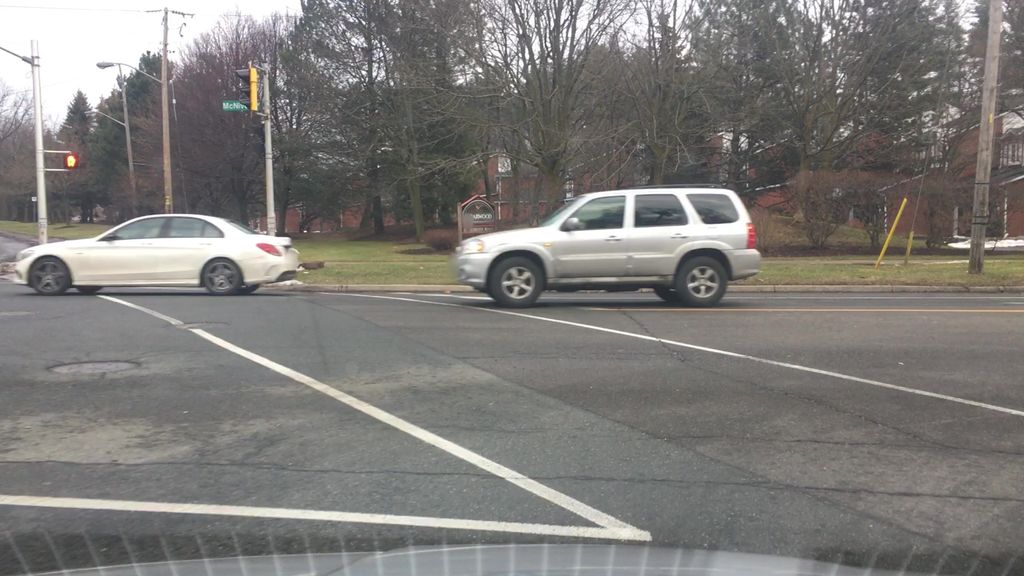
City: hamilton